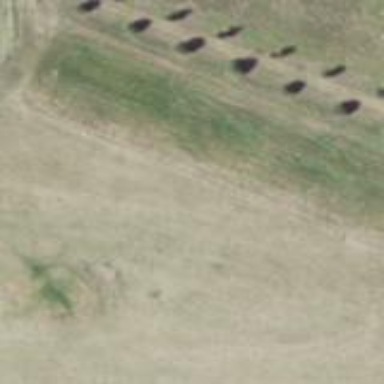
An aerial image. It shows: Golf tee.